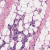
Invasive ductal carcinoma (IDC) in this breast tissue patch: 1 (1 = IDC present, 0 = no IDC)